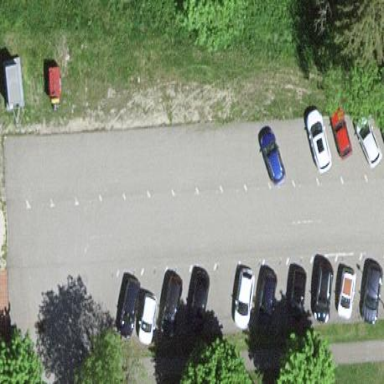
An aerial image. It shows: Parking area.